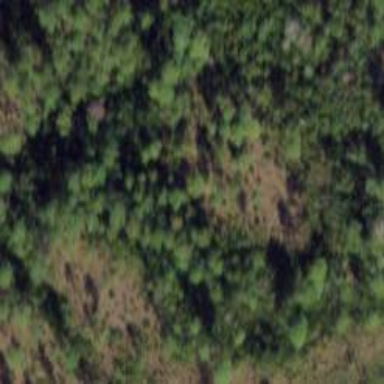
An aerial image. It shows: Mixed leaf woodland.